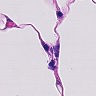
Metastatic tissue present: no